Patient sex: F
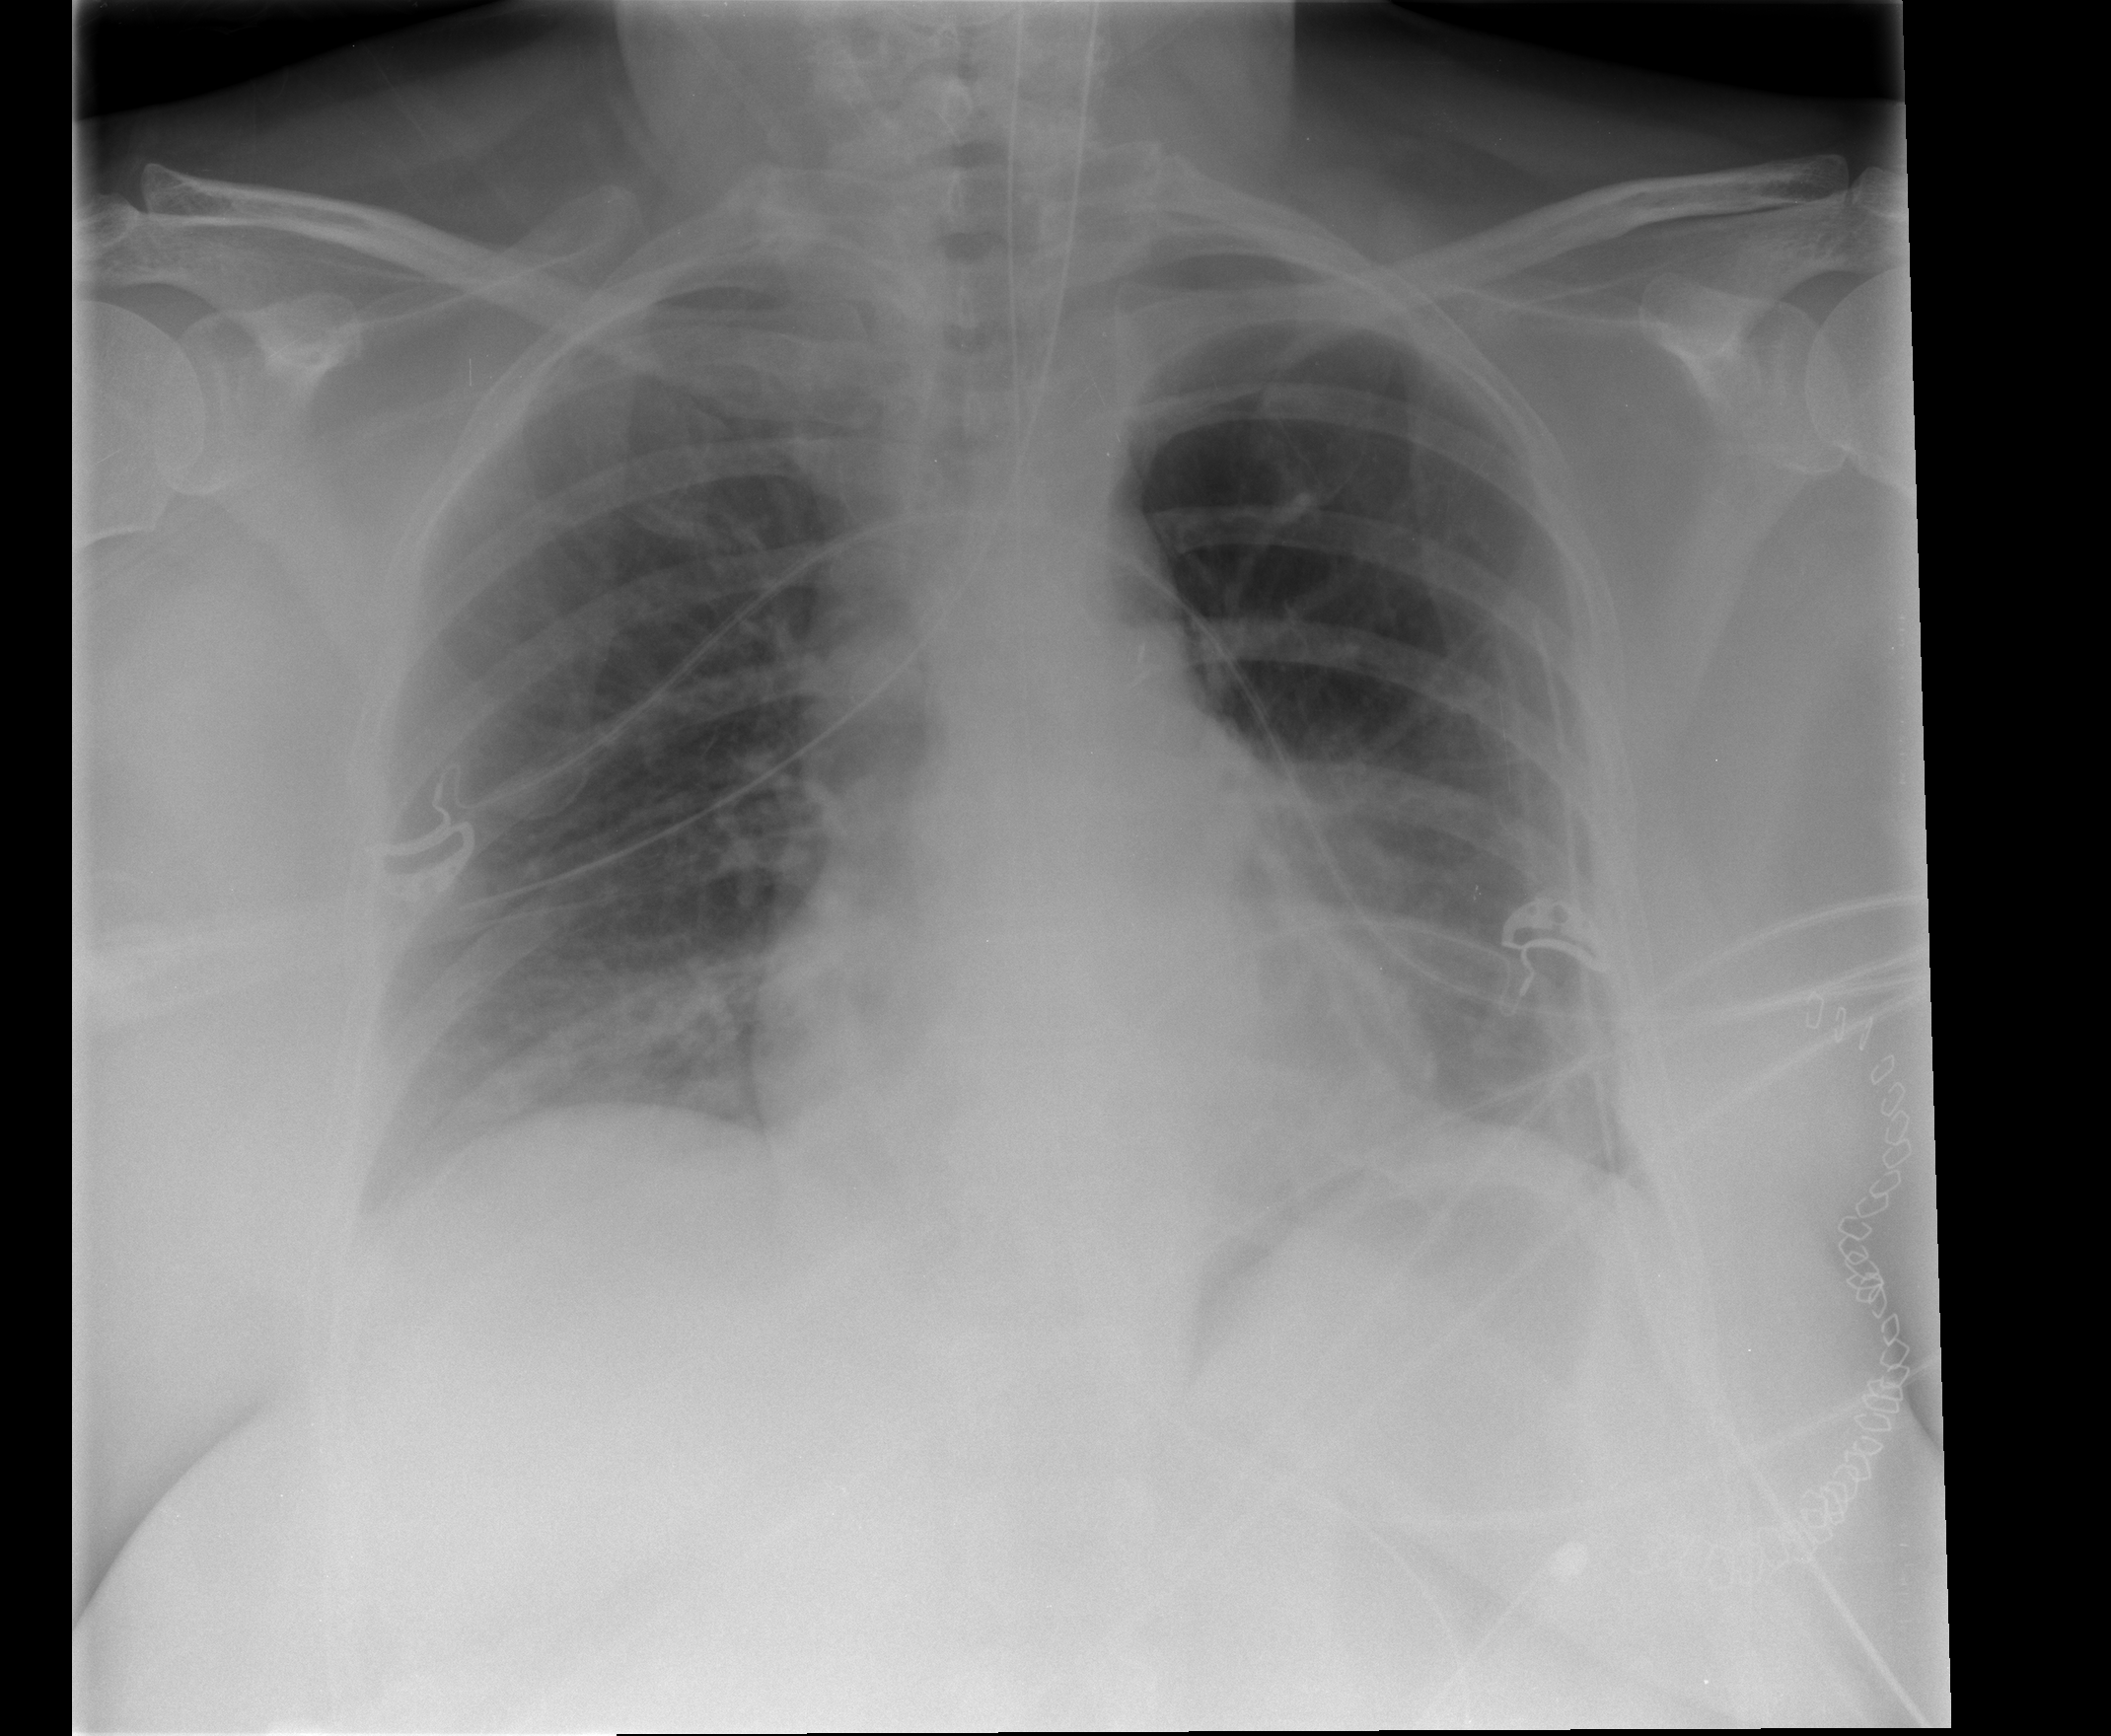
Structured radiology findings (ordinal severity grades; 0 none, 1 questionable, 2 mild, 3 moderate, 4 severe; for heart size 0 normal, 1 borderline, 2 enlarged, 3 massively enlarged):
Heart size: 0
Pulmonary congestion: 0
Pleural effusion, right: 2
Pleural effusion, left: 0
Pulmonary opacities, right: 0
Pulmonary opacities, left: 0
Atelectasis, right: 0
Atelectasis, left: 2